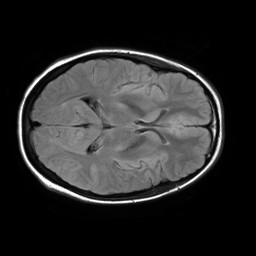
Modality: FLAIR
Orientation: axial
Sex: female
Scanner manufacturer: philips
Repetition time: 11 s
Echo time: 0.125 s